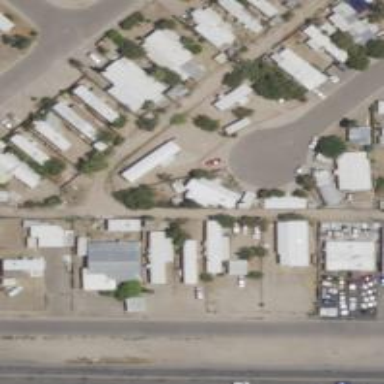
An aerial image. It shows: Alley classified as service road.